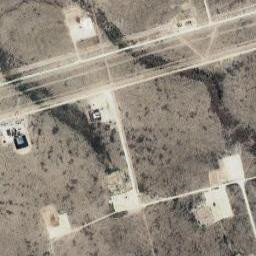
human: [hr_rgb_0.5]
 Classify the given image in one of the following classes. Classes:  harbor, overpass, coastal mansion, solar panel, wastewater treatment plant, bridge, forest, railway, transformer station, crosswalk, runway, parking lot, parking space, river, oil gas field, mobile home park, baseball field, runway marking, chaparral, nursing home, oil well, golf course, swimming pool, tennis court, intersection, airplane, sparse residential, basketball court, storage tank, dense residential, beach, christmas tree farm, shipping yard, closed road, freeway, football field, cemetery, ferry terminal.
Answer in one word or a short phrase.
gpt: oil gas field